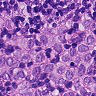
Metastatic tissue present: yes